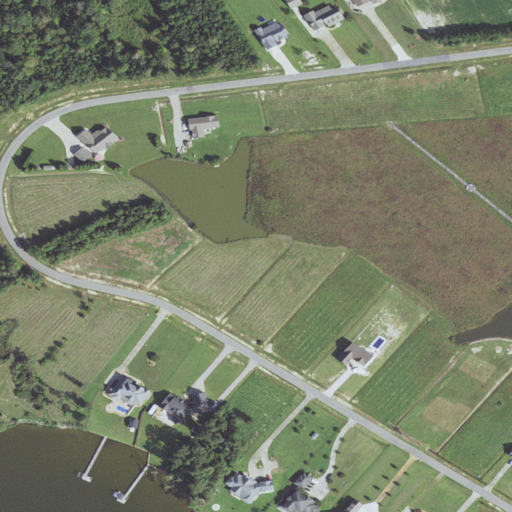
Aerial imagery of cape in North Carolina named Long Point containing cultivated crops, woody wetlands, open development, grassland, open water, herbaceous wetlands, low intensity development, and medium intensity development